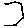
Label: hexagon